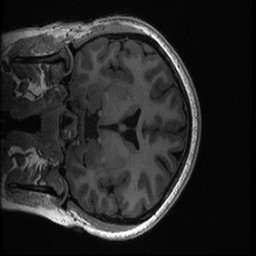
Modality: T1w
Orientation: coronal
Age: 19
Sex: female